Interaction volume radius: 10 \u00c5
Interaction volume height: 10 \u00c5
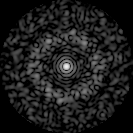
Disorder parameter: 0.7716